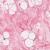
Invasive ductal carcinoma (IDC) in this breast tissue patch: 0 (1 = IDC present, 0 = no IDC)